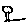
Label: tree